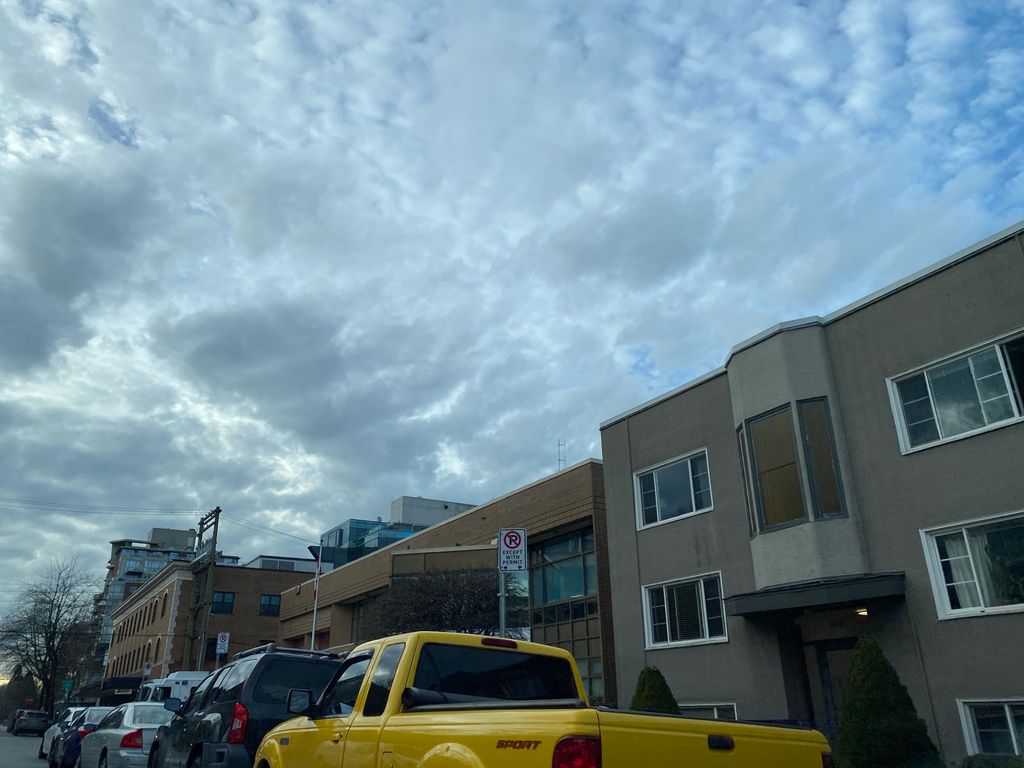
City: vancouver